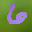
Label: 6